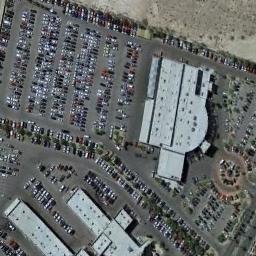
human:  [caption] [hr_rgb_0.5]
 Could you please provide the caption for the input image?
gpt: There is a white building by the parking lot .

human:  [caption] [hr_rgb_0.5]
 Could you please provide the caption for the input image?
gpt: The parking lot has lots of cars arranged neatly in lines and some buildings are also in the parking lot .

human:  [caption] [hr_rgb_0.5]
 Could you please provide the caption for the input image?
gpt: There are several buildings next to the parking lot .

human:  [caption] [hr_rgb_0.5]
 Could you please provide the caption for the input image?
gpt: The parking lot is full of cars next to some buildings .

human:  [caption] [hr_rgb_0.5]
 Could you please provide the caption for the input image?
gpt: There are hundreds of cars on the parking lots .